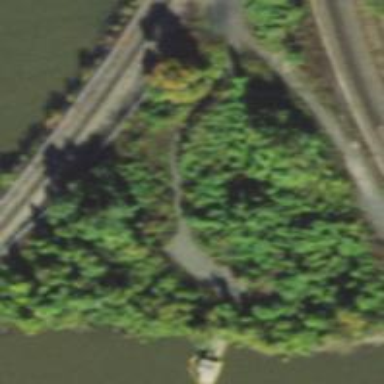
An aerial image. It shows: Abandoned railway.